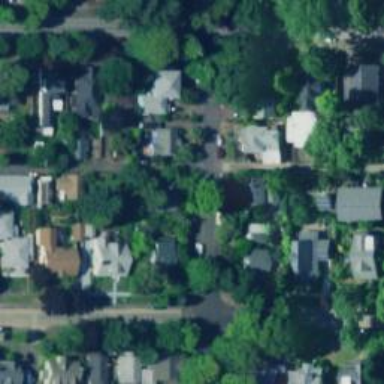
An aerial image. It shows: Alleyway designated as service road.